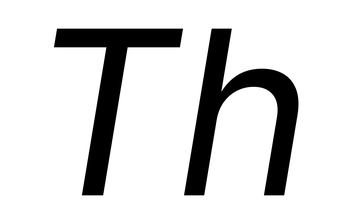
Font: Inter-Italic_Italic